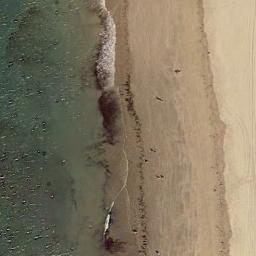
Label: beach